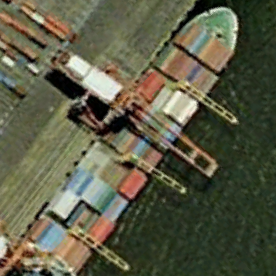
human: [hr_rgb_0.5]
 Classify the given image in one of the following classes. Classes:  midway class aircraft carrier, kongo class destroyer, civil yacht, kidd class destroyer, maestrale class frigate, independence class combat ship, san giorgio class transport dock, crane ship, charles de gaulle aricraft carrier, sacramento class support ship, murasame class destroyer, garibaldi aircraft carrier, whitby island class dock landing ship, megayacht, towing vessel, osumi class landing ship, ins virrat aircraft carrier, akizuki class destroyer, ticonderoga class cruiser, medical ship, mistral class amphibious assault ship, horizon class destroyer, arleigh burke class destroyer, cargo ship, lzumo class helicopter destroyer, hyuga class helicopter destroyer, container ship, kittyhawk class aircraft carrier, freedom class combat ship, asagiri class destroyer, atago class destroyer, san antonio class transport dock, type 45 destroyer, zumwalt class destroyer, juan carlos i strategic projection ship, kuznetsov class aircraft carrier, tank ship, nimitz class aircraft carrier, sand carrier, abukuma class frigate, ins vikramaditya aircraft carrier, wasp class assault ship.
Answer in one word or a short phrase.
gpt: Container ship